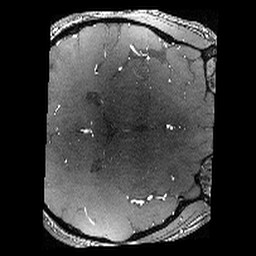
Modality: angio
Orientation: axial
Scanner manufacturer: philips
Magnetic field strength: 7 T
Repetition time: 0.024 s
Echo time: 0.00384 s